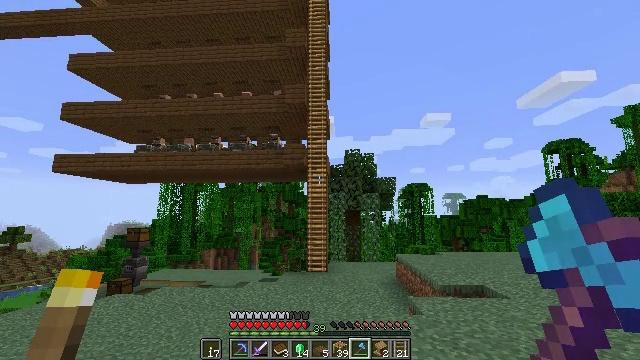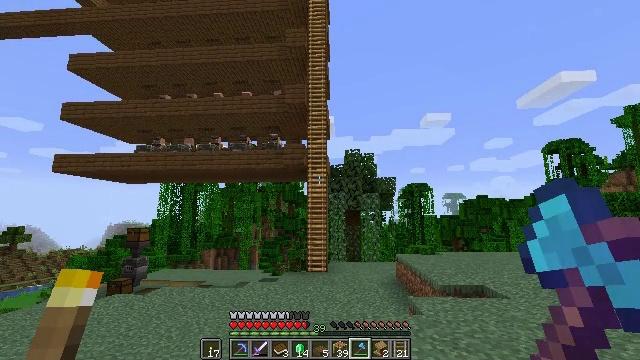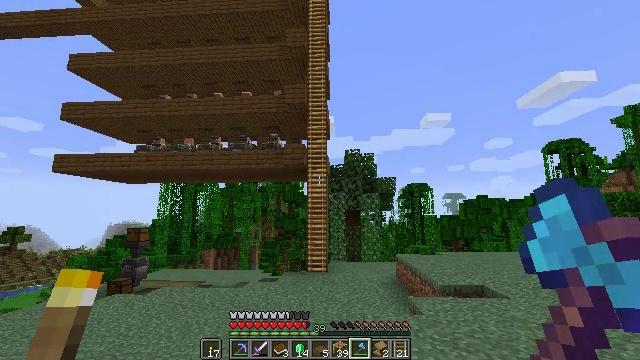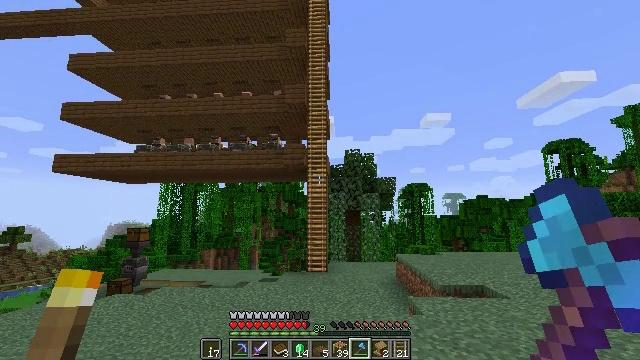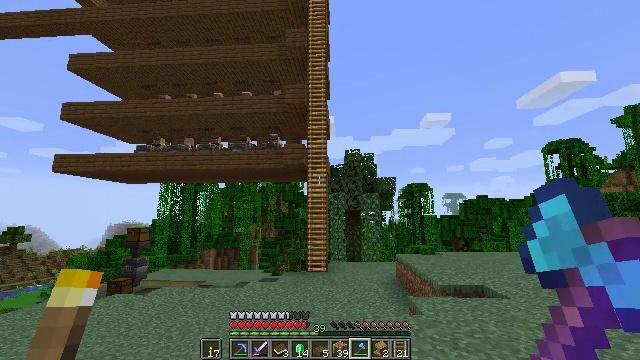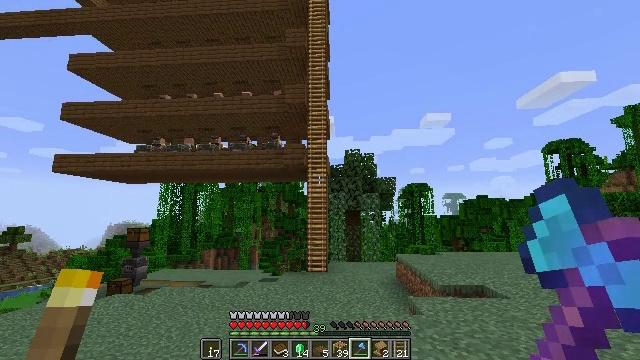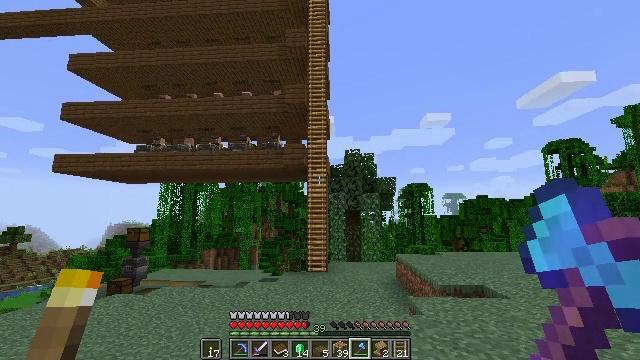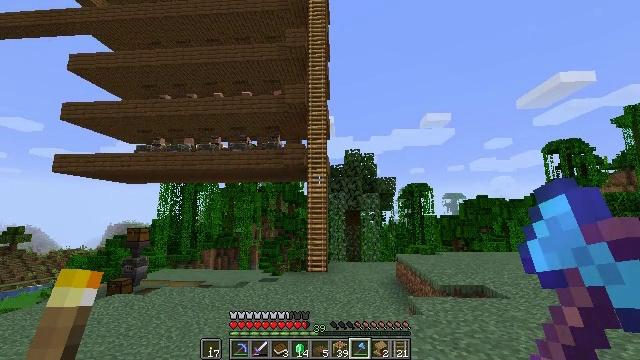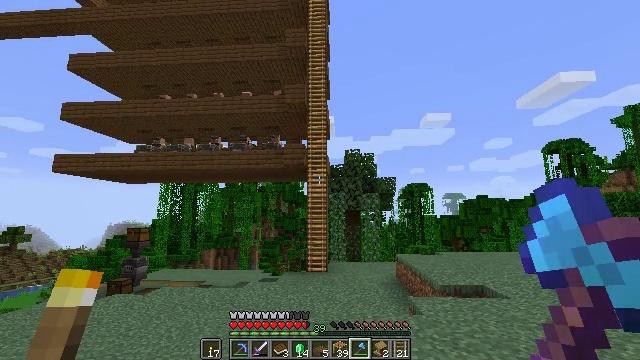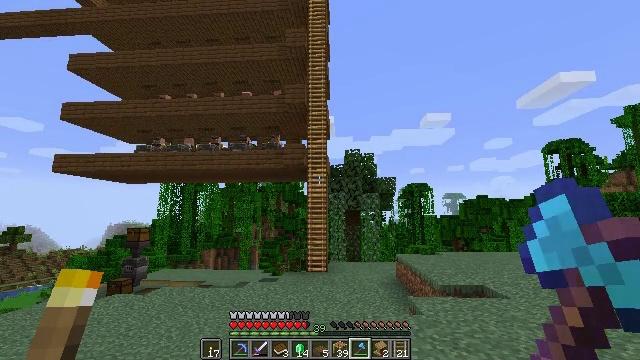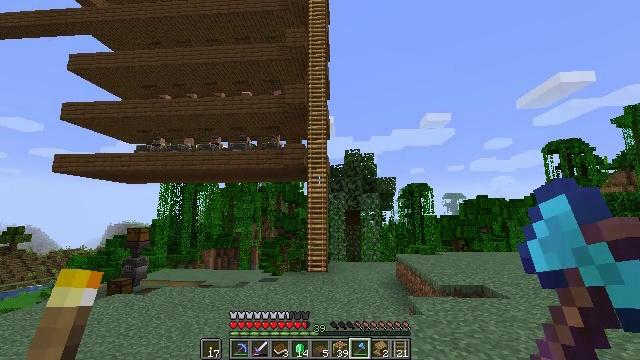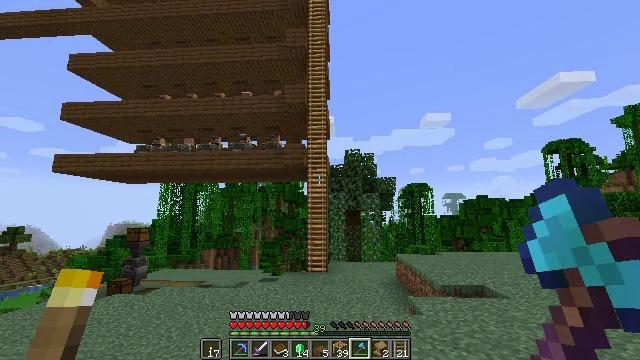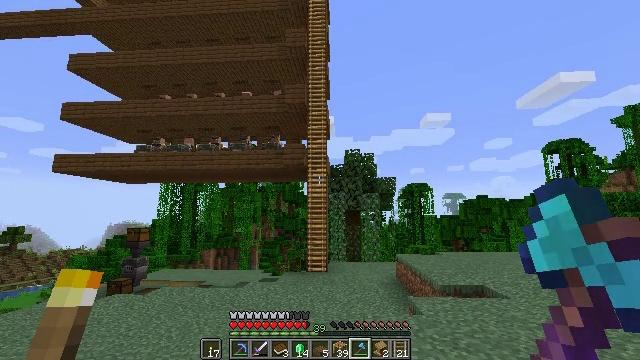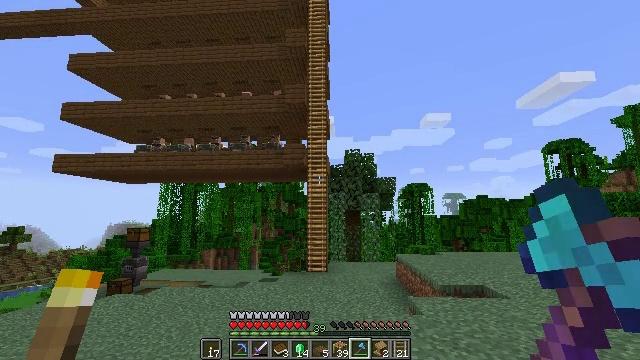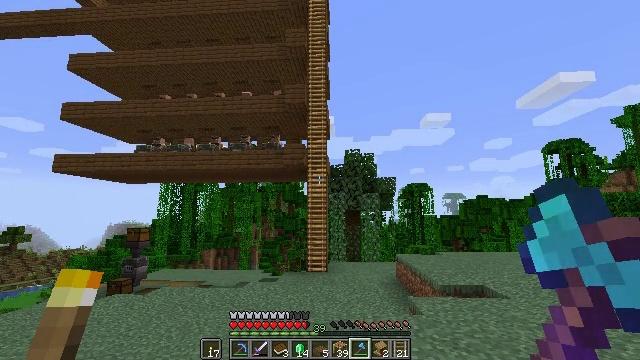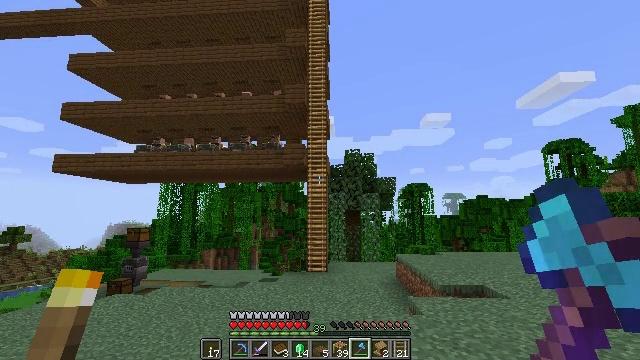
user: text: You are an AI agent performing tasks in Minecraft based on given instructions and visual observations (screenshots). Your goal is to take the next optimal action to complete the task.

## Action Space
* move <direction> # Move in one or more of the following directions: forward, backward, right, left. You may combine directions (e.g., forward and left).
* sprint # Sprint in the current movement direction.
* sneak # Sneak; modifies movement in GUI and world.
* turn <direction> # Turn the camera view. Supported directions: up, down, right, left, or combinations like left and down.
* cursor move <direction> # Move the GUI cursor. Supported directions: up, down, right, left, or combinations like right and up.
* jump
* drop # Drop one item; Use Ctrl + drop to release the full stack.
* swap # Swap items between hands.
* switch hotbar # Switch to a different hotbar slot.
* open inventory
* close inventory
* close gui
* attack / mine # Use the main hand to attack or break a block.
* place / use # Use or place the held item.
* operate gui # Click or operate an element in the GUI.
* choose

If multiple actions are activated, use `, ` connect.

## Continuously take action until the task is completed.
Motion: motion action
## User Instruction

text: Gather the spruce slab by holding left button.
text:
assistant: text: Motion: no_op
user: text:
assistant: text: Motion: no_op
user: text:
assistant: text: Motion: no_op
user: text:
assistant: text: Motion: no_op
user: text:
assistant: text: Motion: no_op
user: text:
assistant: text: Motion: no_op
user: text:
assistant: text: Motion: no_op
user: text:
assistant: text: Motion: no_op
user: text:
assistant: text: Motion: no_op
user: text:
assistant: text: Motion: no_op
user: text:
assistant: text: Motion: no_op
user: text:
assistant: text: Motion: no_op
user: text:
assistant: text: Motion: no_op
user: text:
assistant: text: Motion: no_op
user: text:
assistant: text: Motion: no_op
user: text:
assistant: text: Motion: no_op
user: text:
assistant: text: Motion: no_op
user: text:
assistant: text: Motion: no_op
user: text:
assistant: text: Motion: no_op
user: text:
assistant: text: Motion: no_op
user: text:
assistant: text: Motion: no_op
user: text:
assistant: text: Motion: no_op
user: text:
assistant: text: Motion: no_op
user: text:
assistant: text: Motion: no_op
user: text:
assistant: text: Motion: no_op
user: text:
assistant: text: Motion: no_op
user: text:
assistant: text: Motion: no_op
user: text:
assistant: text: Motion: no_op
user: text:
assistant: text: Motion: no_op
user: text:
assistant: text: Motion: no_op